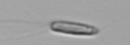
Label: Chrysochromulina